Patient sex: M
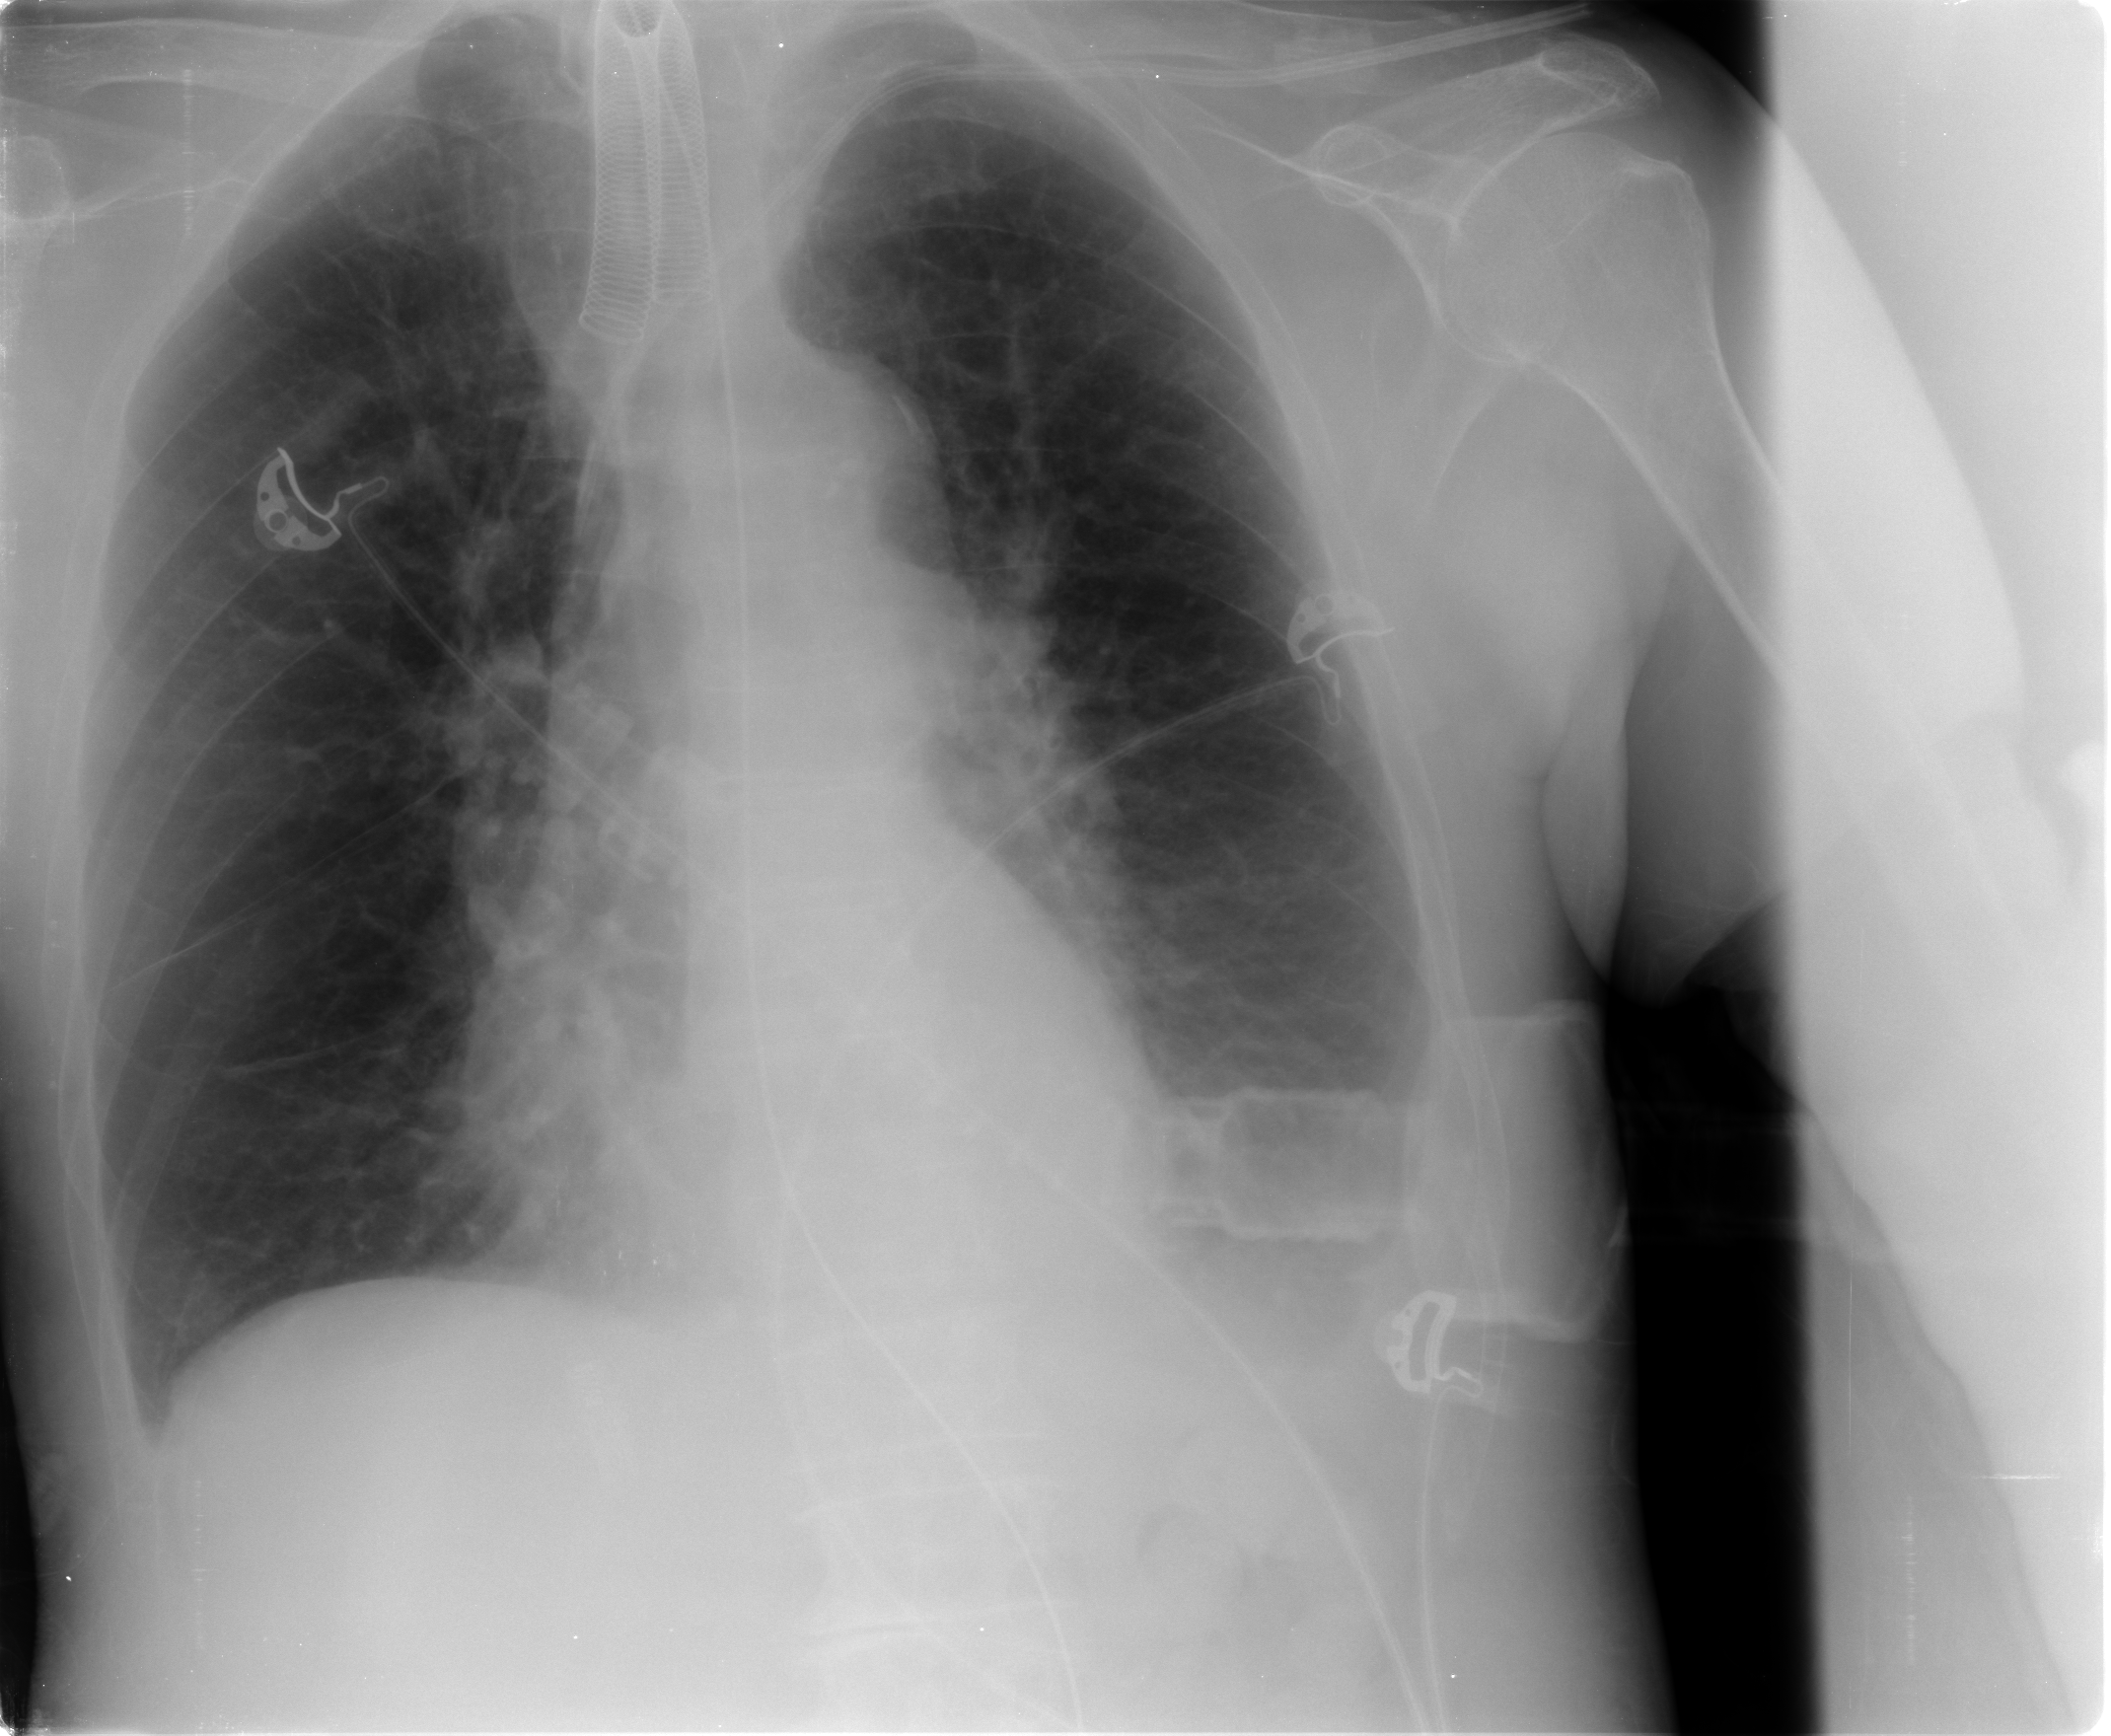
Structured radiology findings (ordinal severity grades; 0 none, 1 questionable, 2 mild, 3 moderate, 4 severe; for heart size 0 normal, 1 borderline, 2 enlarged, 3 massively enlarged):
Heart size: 0
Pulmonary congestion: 2
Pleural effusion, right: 0
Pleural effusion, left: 1
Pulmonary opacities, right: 0
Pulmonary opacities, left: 0
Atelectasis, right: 0
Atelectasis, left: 1